Question: I'd like to get a census on methods of removing/adding records via AJAX and updating the front-end.
For tabular data (take an inbox for example):

When I want to remove that first message, where/how should I be referencing the ID of that message and sending it to my AJAX call? I've seen some people put the ID in a hidden field, or use the checkbox id attribute...
How is this transaction properly handled so that when my call is successful, I can "remove" that row with jQuery?
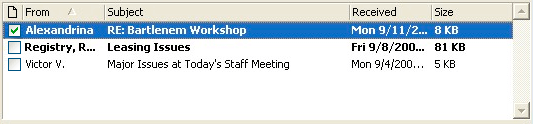
Answer: What I typically use to "attach" data like this to HTML elements is to use the <URL> attribute. This will allow you to store multiple pieces of data for use w/ Javascript/jQuery/Ajax, without doing anything "hacky" like embedding stuff in IDs or having to parse out values.
For example, in your case of a table row, you could have something like this:
'''
<tr data-email-id="123"><td>...</td></tr>
'''
Then it would be simple to reference in your jQuery (assume '$(this)' references the 'tr'):
'''
var emailId = $(this).attr('data-email-id');
'''